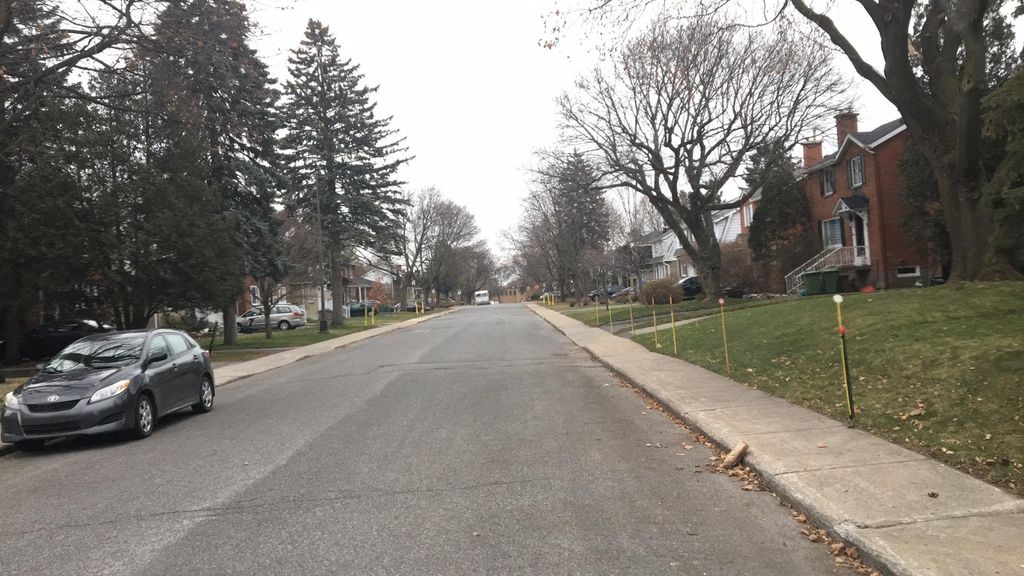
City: montreal